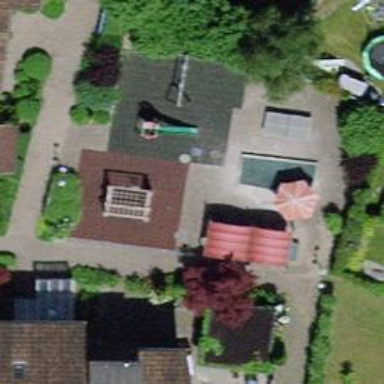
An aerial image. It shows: Playground featuring slide.